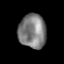
Tissue: prostate
Cell type: Epithelial cells
Senescence score: 0.3036
Nuclear area (px): 914
Mean DAPI intensity: 127.086